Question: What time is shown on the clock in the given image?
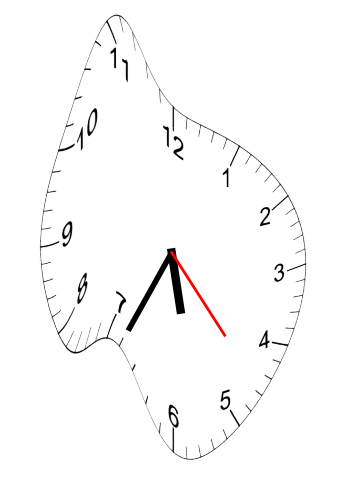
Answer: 05:34:23